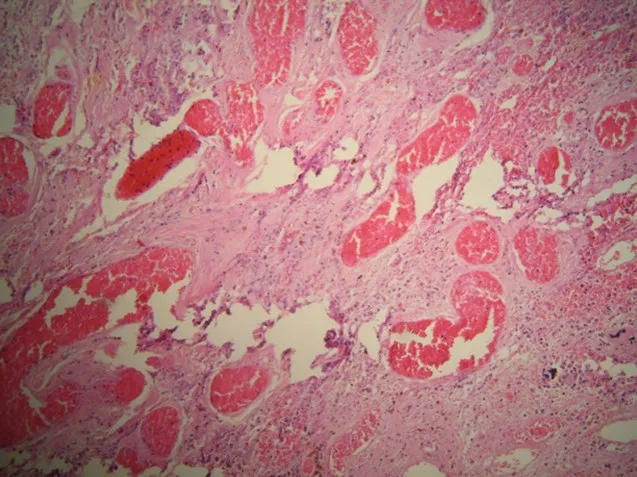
light microscopy of hematoxylin and eosin-stained specimen in a 40x magnification revealed an outer layer of fibrous tissue, lined with flattened cells. Hemorrhagic elements and also stretched and congested vessels were noted in a diffuse pattern.
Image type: pathology (h&e)